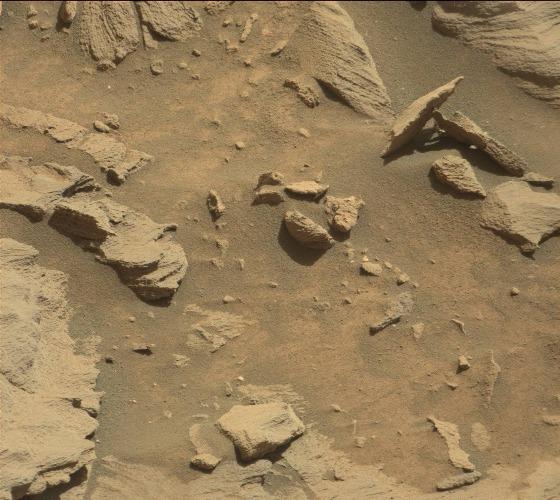
Terrain classes present: Bedrock, Gravel / Sand / Soil, Rock, Shadow